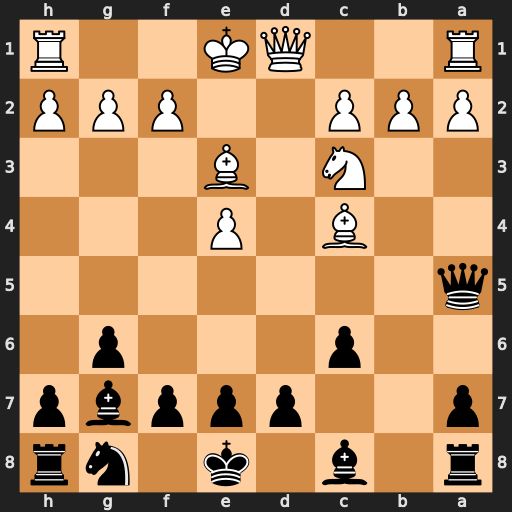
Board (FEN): r1b1k1nr/p2pppbp/2p3p1/q7/2B1P3/2N1B3/PPP2PPP/R2QK2R
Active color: b
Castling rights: KQkq
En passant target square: -
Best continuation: Bxc3+ bxc3 Qxc3+ Bd2 Qxc4